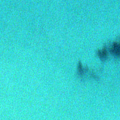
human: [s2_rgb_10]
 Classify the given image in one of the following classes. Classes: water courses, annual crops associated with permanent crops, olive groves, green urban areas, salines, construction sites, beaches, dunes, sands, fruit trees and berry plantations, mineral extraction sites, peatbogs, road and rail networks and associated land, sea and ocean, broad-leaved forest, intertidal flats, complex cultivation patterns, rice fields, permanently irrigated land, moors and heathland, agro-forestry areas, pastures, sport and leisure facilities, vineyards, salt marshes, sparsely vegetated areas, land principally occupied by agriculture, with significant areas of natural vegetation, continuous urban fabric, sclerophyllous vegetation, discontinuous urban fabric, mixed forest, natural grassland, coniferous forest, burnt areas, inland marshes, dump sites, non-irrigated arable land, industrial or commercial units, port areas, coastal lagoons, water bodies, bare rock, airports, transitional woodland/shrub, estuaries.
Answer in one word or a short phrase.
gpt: sea and ocean